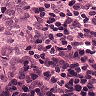
Metastatic tissue present: yes